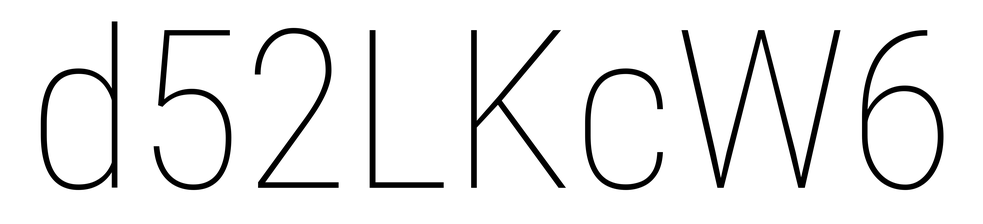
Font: Roboto_Condensed_Thin